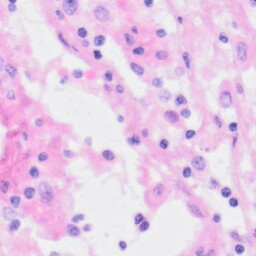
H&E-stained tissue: Kidney